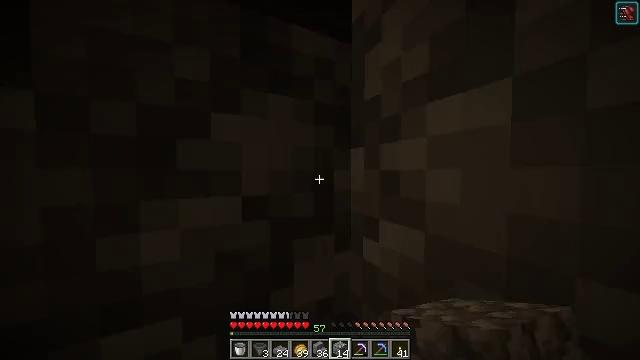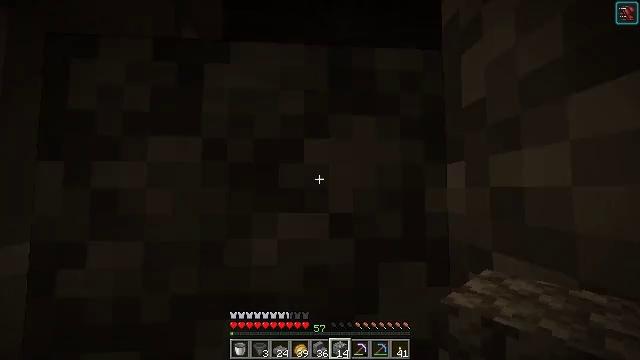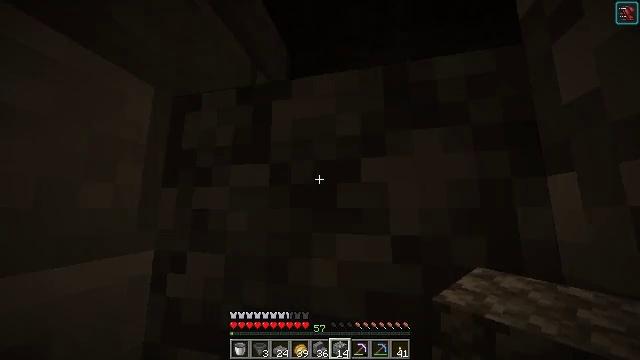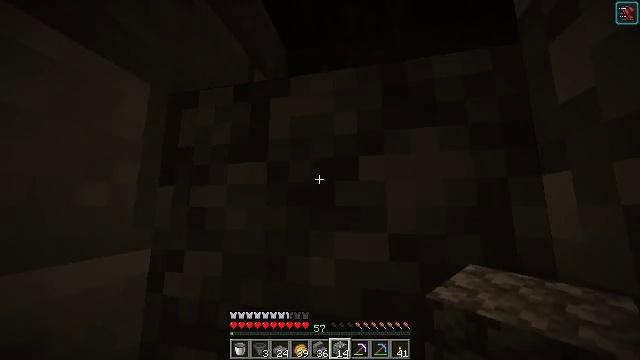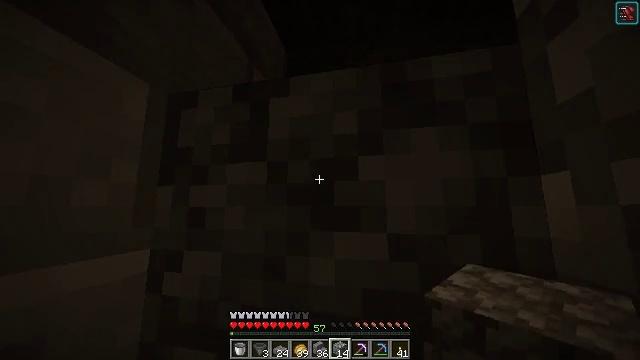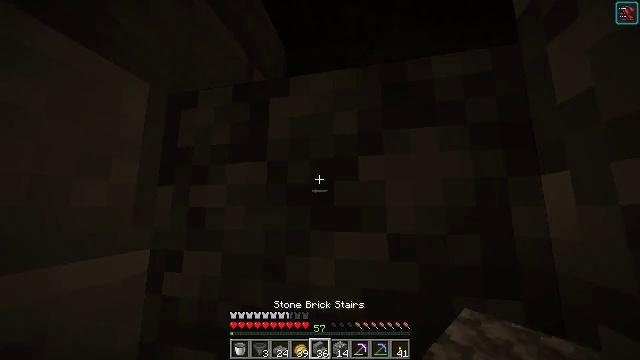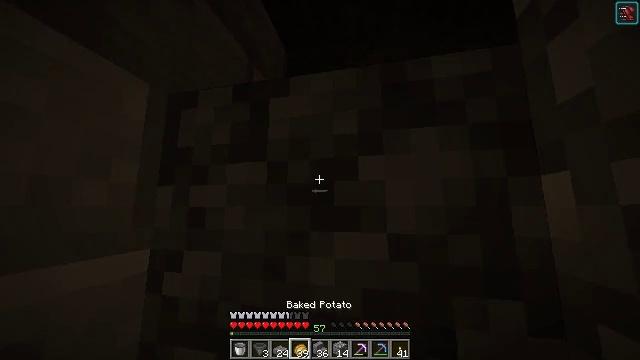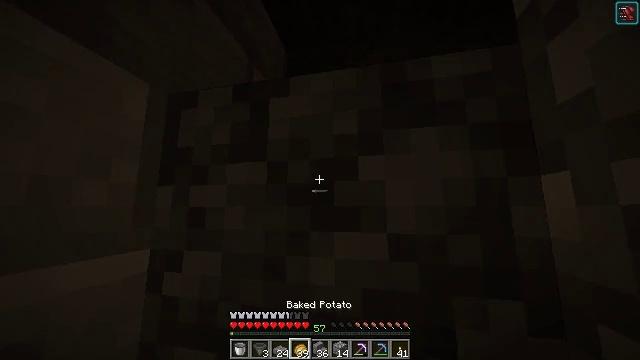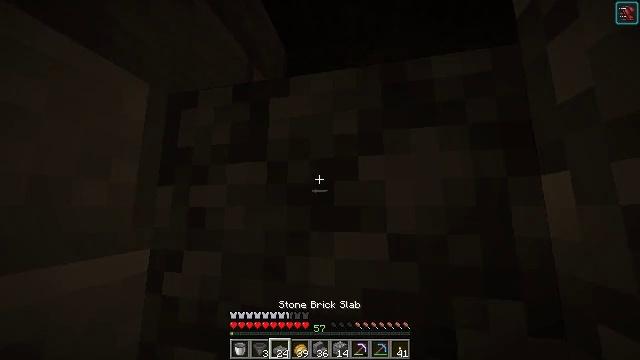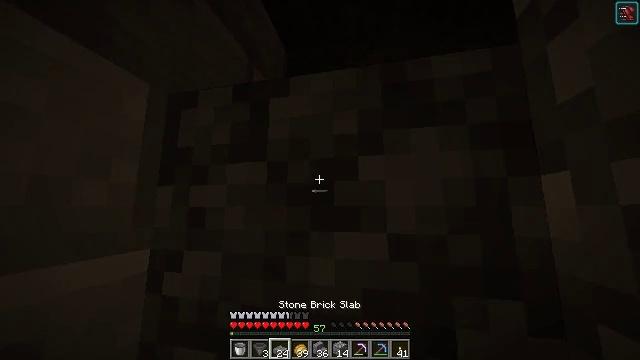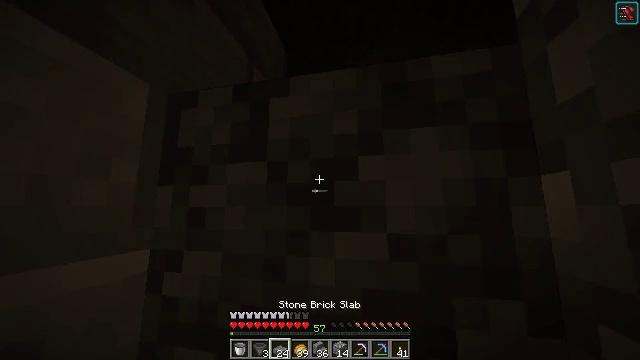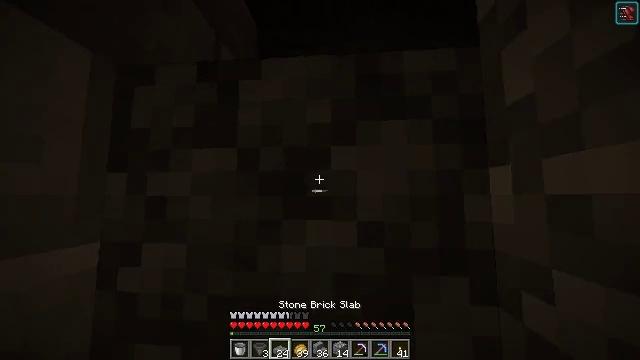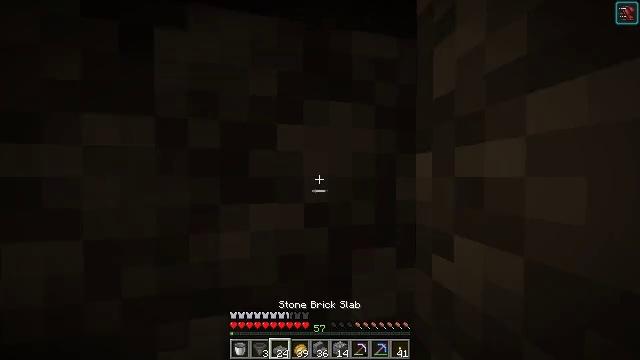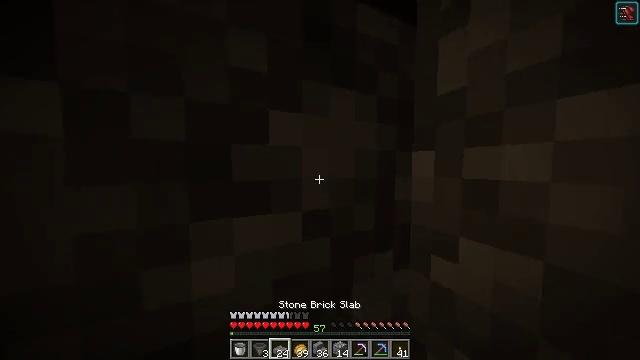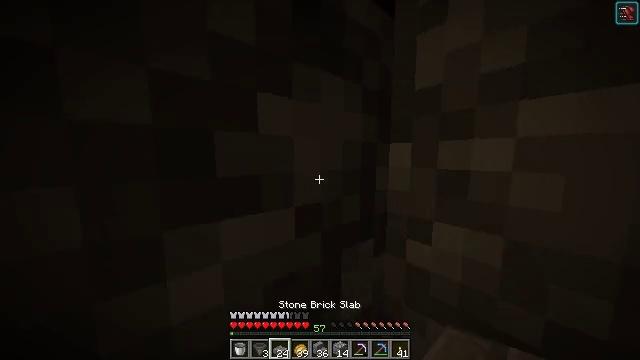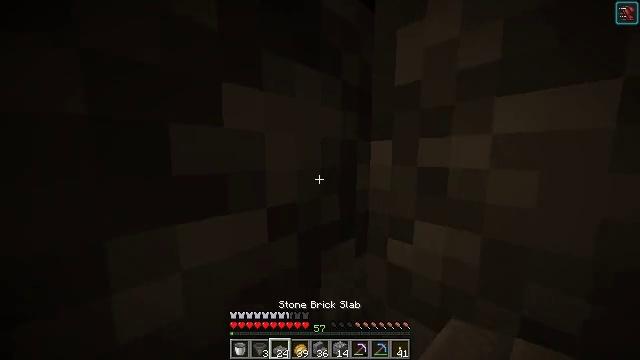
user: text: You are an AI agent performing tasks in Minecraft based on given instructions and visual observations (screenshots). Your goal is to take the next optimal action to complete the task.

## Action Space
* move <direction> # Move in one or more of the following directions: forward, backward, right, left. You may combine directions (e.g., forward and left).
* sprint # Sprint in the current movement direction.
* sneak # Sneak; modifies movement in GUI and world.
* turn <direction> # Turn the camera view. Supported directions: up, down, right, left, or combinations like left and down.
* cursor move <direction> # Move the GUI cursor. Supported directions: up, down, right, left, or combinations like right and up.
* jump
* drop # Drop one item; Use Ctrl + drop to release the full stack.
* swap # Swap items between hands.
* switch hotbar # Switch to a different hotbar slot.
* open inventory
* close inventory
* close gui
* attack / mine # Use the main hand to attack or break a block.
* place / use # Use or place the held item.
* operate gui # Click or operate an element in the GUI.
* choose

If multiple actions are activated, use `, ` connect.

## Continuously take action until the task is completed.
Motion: motion action
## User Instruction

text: Mine cobblestone underground.
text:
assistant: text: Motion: no_op
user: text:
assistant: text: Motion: turn left and up
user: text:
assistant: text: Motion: no_op
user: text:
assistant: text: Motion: no_op
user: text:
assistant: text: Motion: no_op
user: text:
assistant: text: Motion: no_op
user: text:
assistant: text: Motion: no_op
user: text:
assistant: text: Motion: no_op
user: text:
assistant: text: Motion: no_op
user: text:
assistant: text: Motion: no_op
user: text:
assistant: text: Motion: turn right and down
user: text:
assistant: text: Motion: move forward and move left, turn right and down
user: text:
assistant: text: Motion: move forward and move left, turn right and down
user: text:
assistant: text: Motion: move forward, turn right and down
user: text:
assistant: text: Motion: turn right
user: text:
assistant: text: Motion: move forward
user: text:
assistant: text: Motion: move forward
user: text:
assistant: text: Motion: move forward
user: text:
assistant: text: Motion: turn left
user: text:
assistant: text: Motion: turn left, jump
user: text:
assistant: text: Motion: jump
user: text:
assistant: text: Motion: jump
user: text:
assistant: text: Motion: jump
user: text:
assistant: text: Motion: jump
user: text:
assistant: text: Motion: jump
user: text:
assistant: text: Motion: no_op
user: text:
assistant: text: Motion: turn right
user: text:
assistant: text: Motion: no_op
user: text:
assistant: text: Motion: no_op
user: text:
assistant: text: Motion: no_op